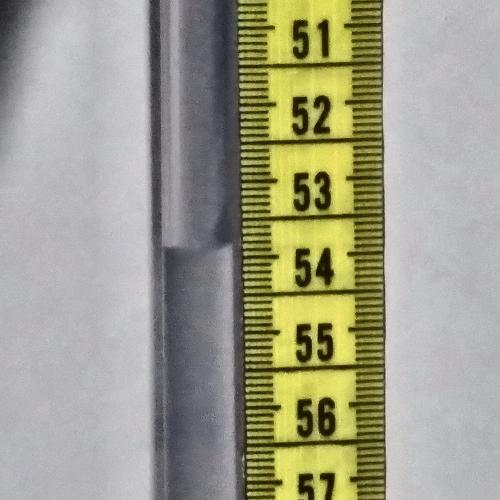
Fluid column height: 53.8 cm